Question: I'm testing out setting up ElasticSearch with existing SQL table (from SQL Server) following this <URL>. Everything works fine and I've tested out on some small tables and things work like a charm.
And now when I tested on a slightly bigger table, which has 2,825,077 rows. When I load it into ElasticSearch using this statement using Sense Chrome Plugin and click run:
'''
PUT _river/scorecards_river/_meta
{
"type":"jdbc",
"jdbc": {
"driver":"com.microsoft.sqlserver.jdbc.SQLServerDriver",
"url":"jdbc:sqlserver://SQLSERVERNAME;databaseName=Test",
"user":"username",
"password":"password",
"sql":"select ID as _id, IP as ip from testtable",
"strategy":"simple",
"index": "test",
"type":"product",
"bulk_size":100,
"max_retries":5,
"max_retries_wait":"30s",
"max_bulk_requests":5,
"bulk_flush_interval":"5s"
}
}
'''
In console it brings up all BULK insert info, and seems like it fully load all data.

But when I do a quick count in Sense:
'''
GET jdbc/jdbc/_count
'''
It gave me:
'''
{
"count": <PHONE>,
"_shards": {
"total": 5,
"successful": 5,
"failed": 0
}
}
'''
I wasn't able to find any related information on explaining so, anyone has any idea why this happened?
some background: I'm on Windows 7, and ES version is elasticsearch 1.4.2, alsp using sqljdbc4, elasticsearch-river-jdbc-2.2.3
Thanks,
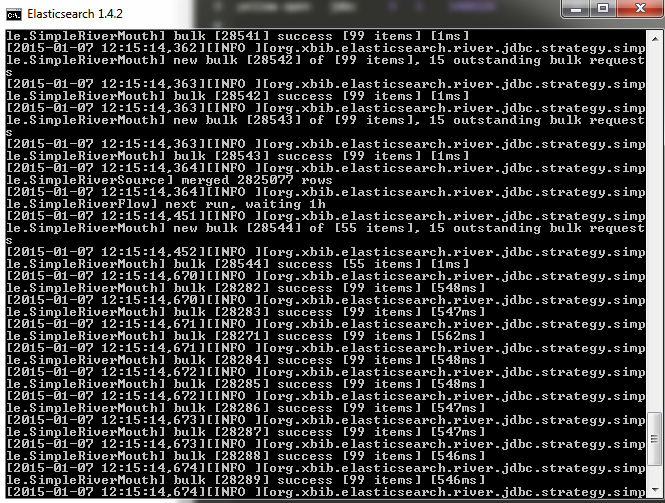
Answer: It turns out that the elasticsearch-river-jdbc version is the problem, after remove old driver and installed new one from <URL> with latest version, 1.4.0.8. It loads data successfully now.